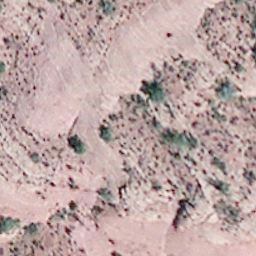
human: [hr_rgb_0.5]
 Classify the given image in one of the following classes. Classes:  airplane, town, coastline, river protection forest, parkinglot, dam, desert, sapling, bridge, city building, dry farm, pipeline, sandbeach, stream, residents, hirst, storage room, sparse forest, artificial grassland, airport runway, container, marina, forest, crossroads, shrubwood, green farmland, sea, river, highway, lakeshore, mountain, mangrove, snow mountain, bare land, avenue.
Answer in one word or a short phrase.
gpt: bare land